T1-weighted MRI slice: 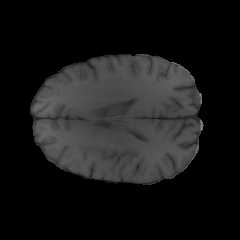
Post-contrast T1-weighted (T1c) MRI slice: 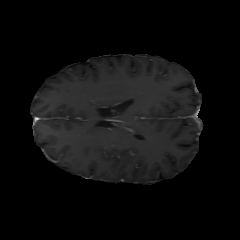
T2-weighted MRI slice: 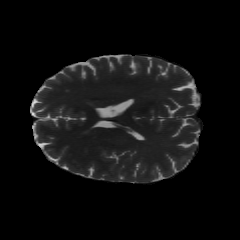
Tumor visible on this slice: no